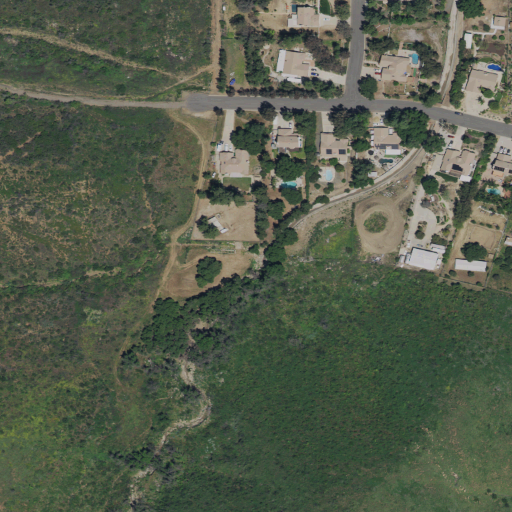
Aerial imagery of valley in California named Dickey Canyon containing shrub, grassland, low intensity development, open development, medium intensity development, evergreen forest, and mixed forest